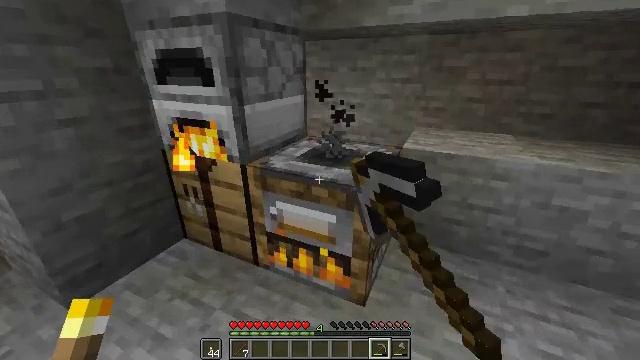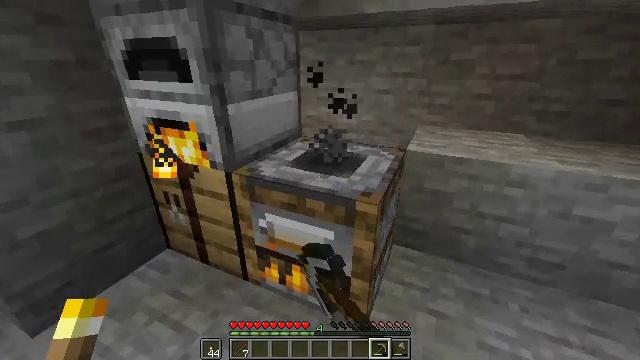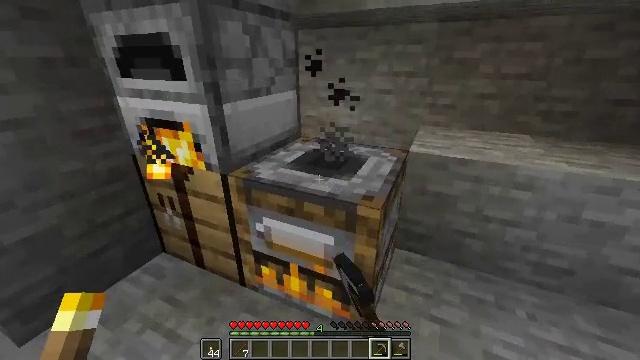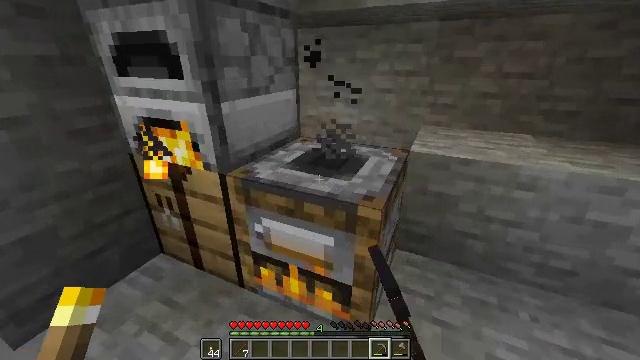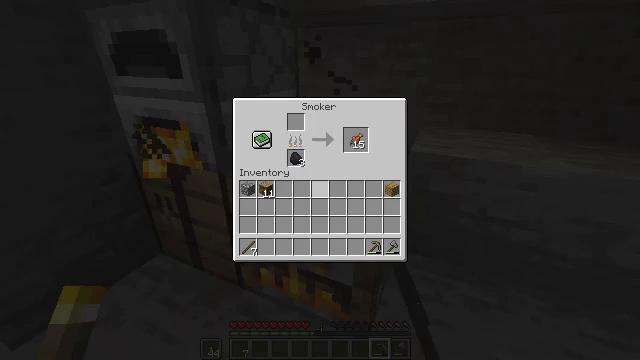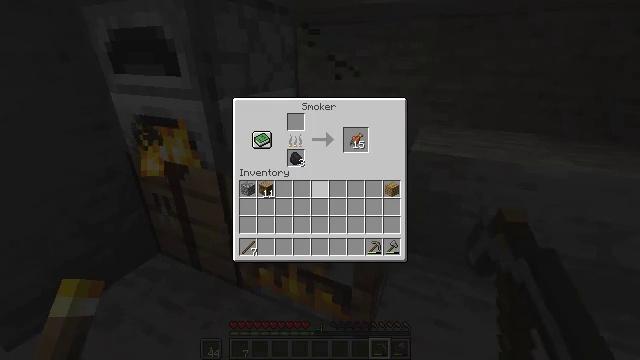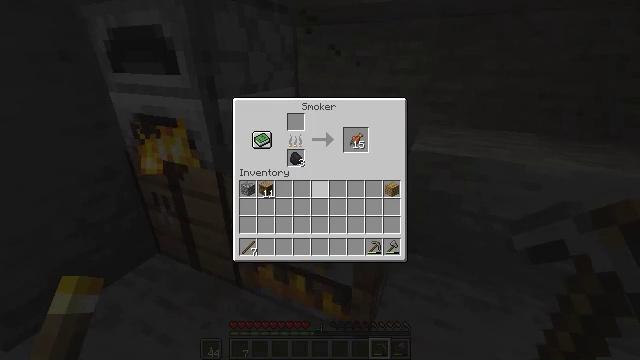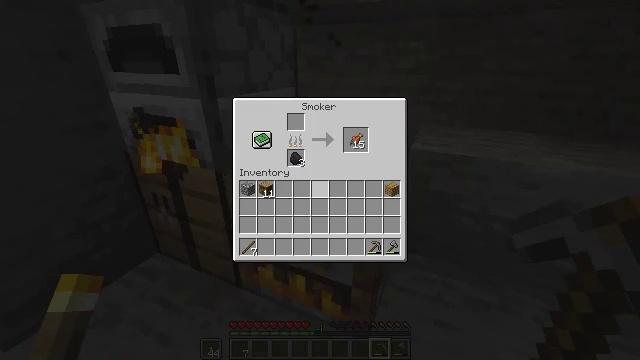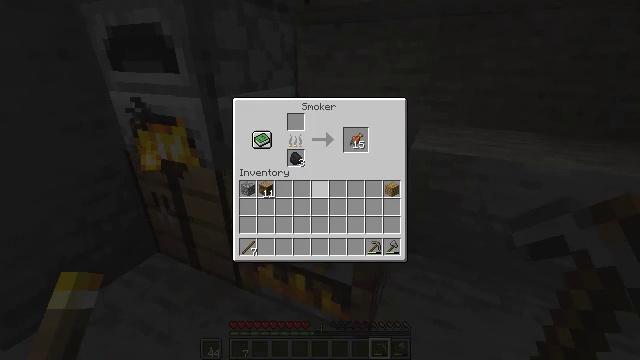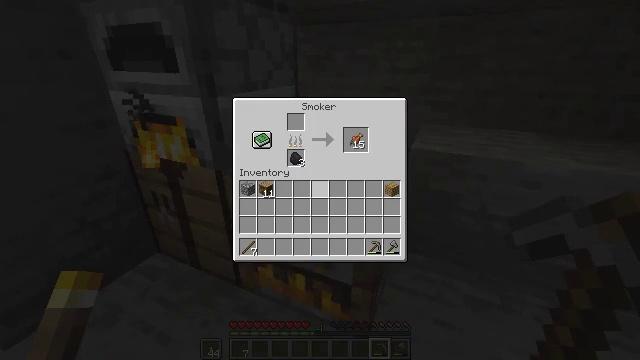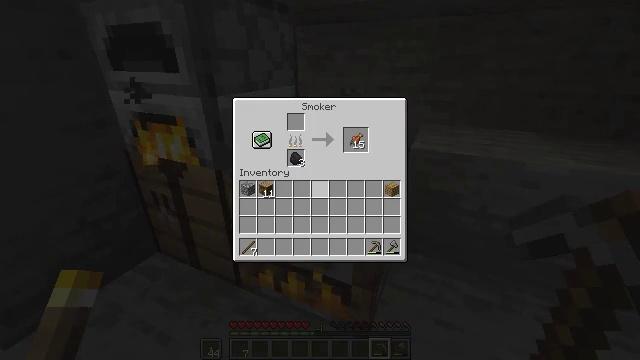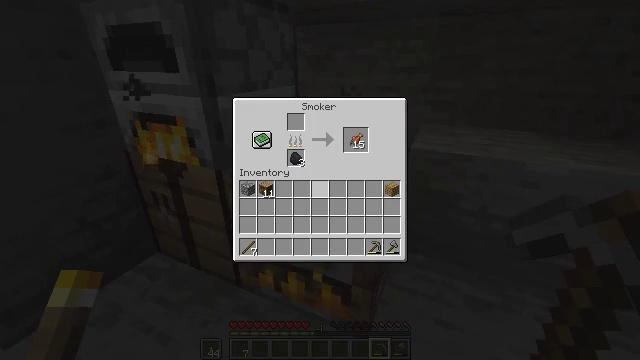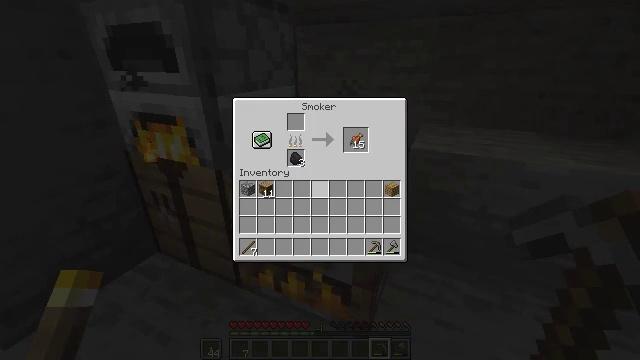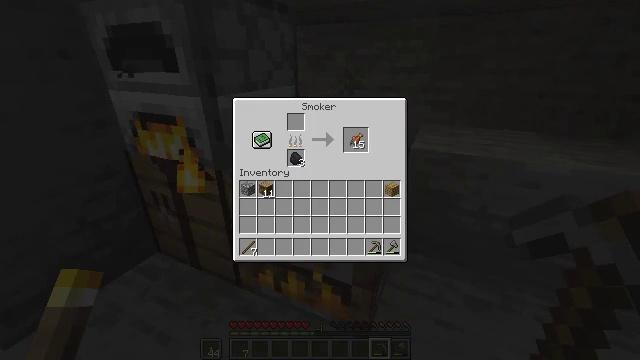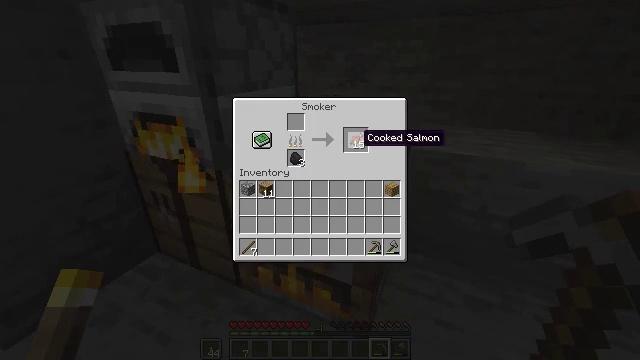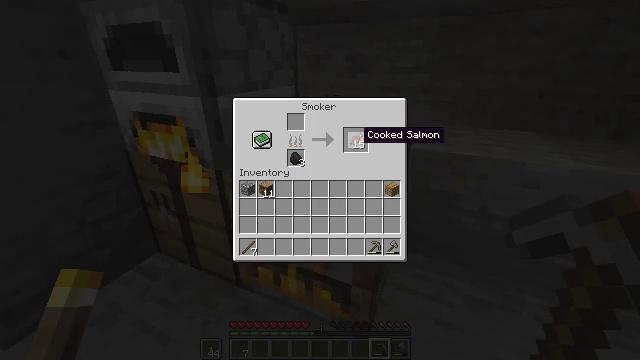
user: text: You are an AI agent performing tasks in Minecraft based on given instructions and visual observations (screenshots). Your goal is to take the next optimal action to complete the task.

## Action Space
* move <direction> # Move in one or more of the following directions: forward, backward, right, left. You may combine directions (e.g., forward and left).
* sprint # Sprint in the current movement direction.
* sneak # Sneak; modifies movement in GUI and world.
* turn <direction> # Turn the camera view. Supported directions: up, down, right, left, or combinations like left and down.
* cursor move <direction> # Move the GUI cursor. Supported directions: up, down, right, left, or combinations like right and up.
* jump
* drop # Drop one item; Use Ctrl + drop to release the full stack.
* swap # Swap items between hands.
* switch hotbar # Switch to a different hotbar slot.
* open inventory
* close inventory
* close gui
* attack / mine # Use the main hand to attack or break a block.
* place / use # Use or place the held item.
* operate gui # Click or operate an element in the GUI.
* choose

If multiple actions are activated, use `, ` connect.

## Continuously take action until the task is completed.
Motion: motion action
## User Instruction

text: Use the furnace to make cooked salmon.
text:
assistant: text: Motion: turn down, use / place
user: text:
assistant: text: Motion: no_op
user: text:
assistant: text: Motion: no_op
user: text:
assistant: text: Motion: no_op
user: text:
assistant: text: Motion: no_op
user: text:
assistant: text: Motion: no_op
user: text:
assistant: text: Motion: no_op
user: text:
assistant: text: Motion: sneak
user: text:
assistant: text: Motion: sneak
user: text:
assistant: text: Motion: sneak
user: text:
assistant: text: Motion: sneak
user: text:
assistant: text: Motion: sneak
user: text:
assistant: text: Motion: sneak, cursor move right and up
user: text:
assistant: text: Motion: sneak, cursor move right and up
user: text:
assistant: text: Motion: sneak
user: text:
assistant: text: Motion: sneak
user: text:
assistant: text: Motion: sneak, operate gui
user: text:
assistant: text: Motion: sneak, operate gui
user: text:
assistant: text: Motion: sneak, operate gui
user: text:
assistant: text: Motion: sneak
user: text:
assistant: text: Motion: sneak, cursor move left and down
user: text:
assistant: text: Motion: sneak